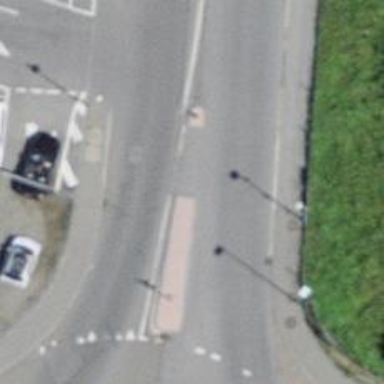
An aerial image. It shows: Zebra crossing on the road.